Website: apple
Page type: customer-info-address
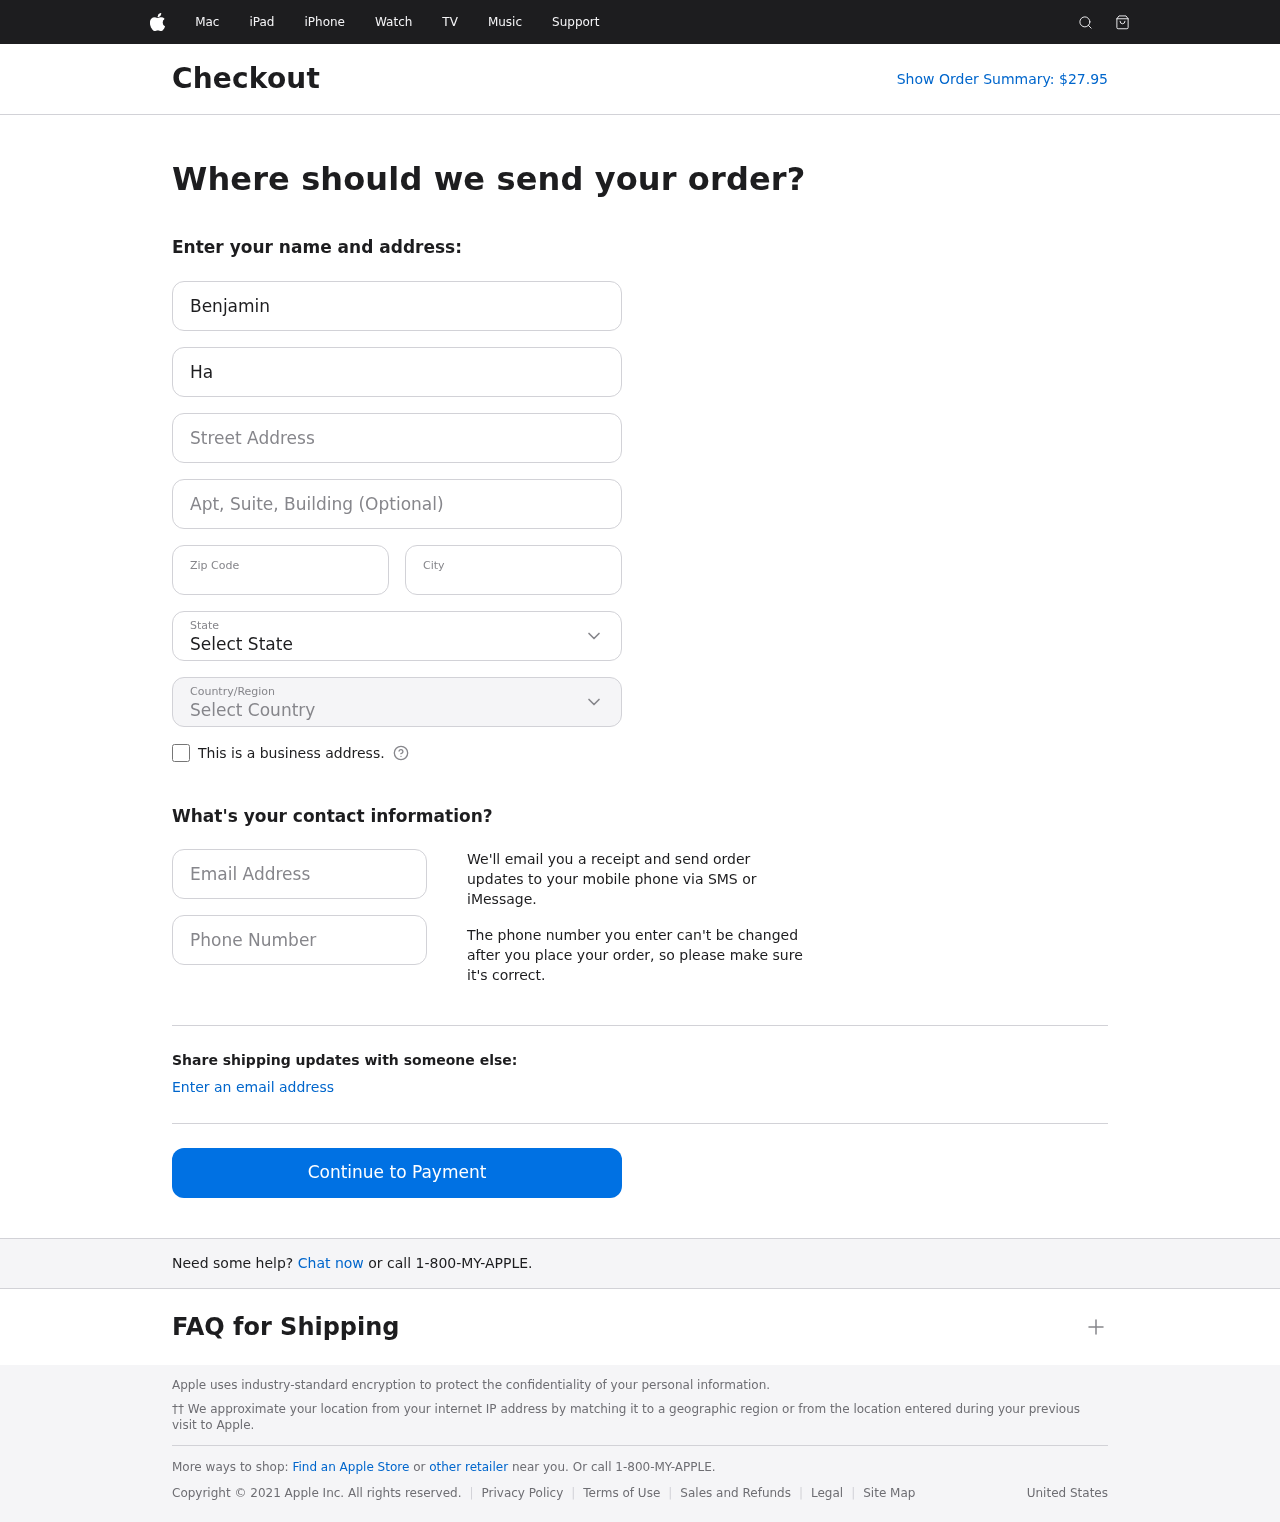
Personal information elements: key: PII_CITY
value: East Richard
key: PII_COUNTRY
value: United States
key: PII_EMAIL
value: benjamin.hays@gmail.com
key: PII_FIRSTNAME
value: Benjamin
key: PII_LASTNAME
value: Hays
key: PII_PHONE
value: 4697687992
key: PII_POSTCODE
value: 16881
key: PII_STATE
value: GU
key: PII_STREET
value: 76673 Kelly Bridge Suite 824
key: PII_STREET2
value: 7836 Horn Manors
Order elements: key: ORDER_TOTAL
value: Show Order Summary: $27.95